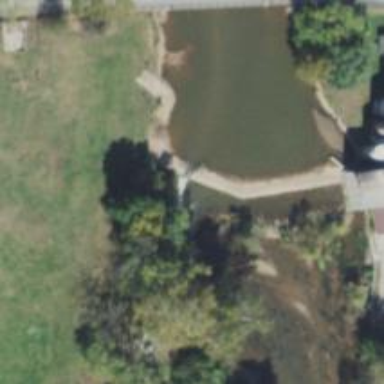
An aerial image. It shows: Weir along the waterway.